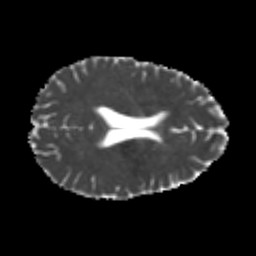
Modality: MD
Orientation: axial
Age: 24
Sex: male
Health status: healthy
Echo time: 0.074 s